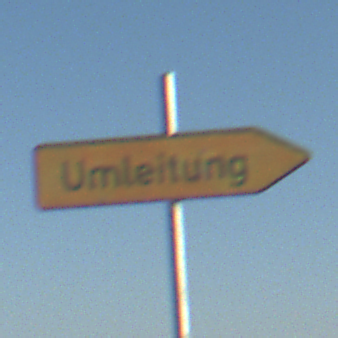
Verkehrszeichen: UmleitungswegweiserRechtsweisend
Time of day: MorningAfternoon
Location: Outdoor (Nature)
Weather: Clear
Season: Winter
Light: Natural